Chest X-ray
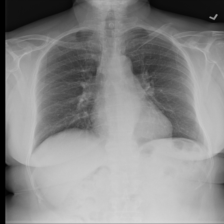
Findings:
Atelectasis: negative
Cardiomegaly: negative
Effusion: negative
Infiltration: negative
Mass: negative
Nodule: negative
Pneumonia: negative
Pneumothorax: negative
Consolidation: negative
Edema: negative
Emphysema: negative
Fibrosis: negative
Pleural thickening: negative
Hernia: negative